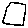
Label: square